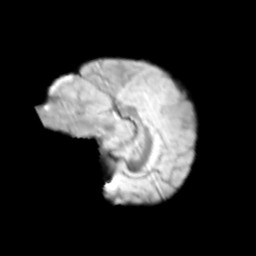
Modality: T2w
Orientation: sagittal
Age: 12
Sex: female
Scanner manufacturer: siemens
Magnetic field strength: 3 T
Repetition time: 3.8 s
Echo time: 0.07 s